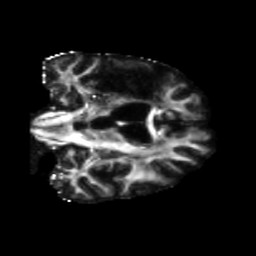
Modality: FA
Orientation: coronal
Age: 64
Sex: female
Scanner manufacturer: siemens
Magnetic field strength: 3 T
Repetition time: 5.47 s
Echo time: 0.0854 s